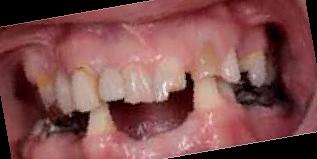
Condition: hypodontia